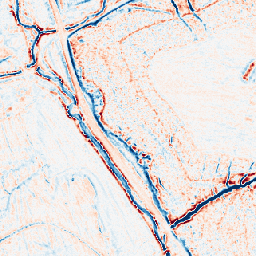
Category: edge_preserving
Decomposition family: bilateral
Decomposition parameters: d: 9
sigma_color: 50
sigma_space: 25
Upsampling method: area
Upsampling parameters: scale: 8
Upsampling scale: 8